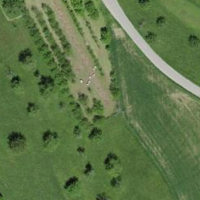
EUNIS habitat code: 40
Species observed at this site:
Prunus padus